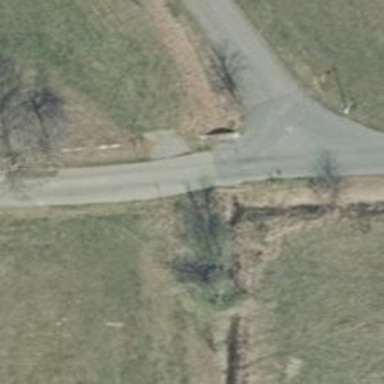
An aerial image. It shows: Culvert tunnel.